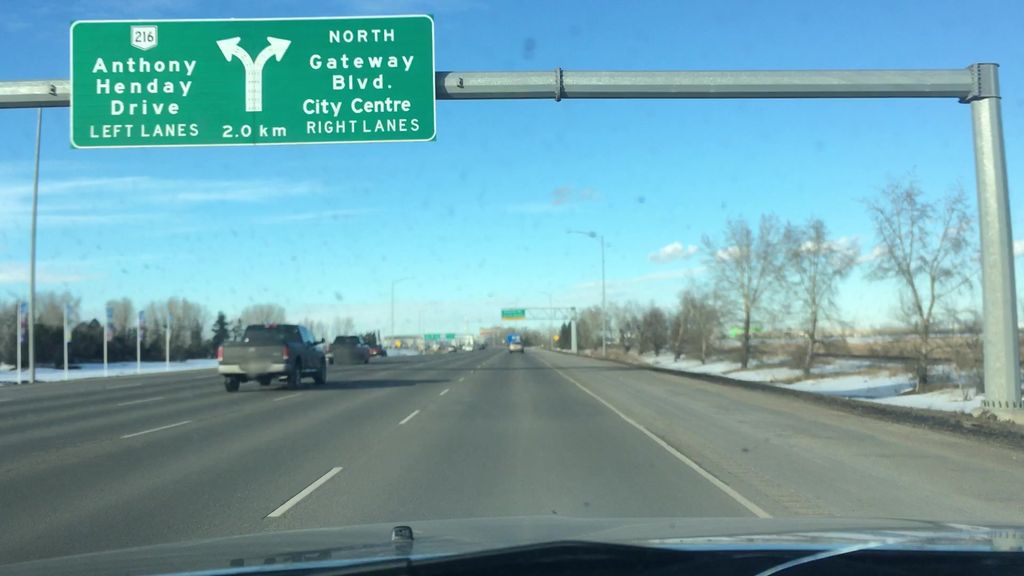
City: edmonton